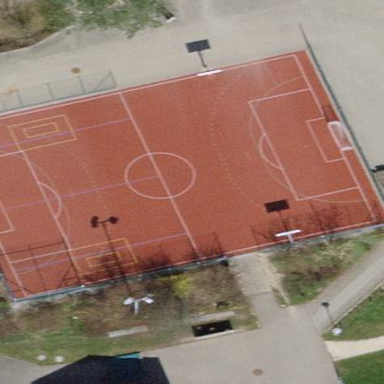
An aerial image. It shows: Multi-sport pitch for leisure and various sports activities.